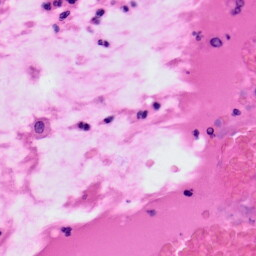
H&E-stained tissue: Colon